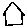
Label: house